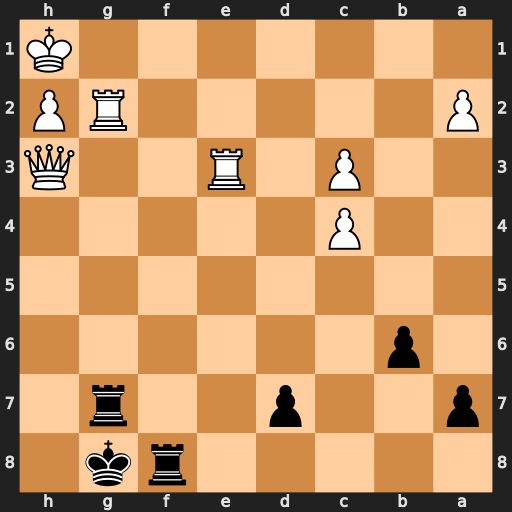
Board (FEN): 5rk1/p2p2r1/1p6/8/2P5/2P1R2Q/P5RP/7K
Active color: b
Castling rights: -
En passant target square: -
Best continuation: Rf1+ Rg1 Rfxg1#